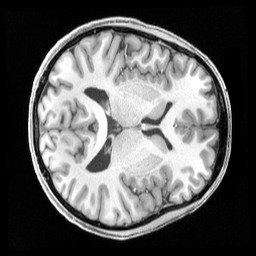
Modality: T1w
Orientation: axial
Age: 27
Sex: female
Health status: healthy
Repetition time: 2.4 s
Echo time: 0.00222 s